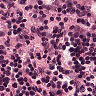
Metastatic tissue present: no